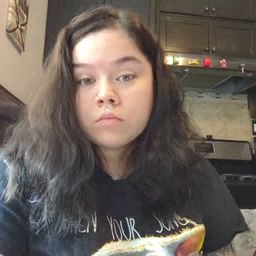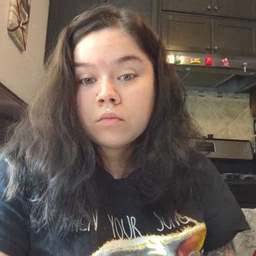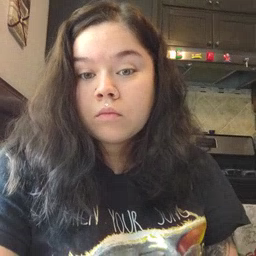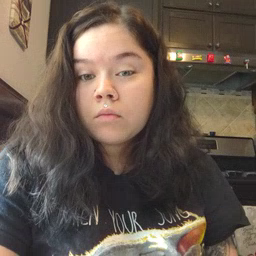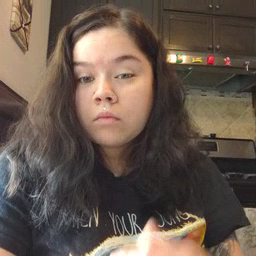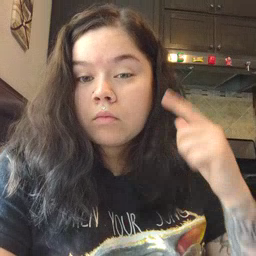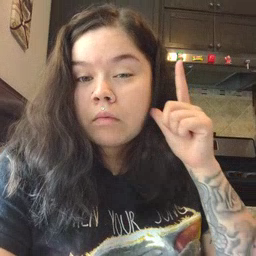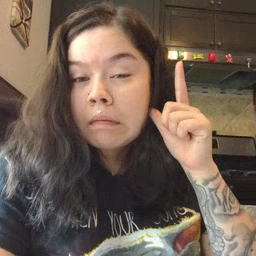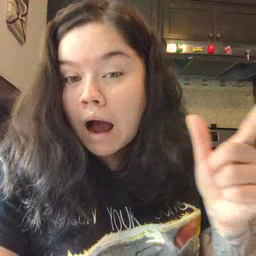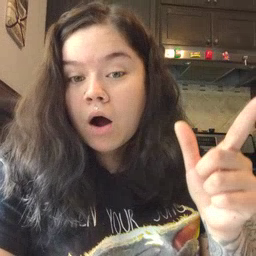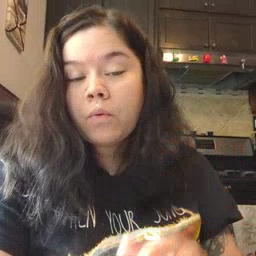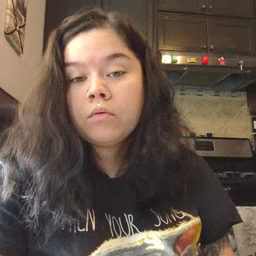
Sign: loud